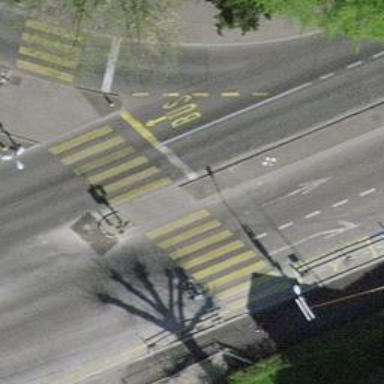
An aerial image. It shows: Road crossing with traffic signals and pedestrian island.